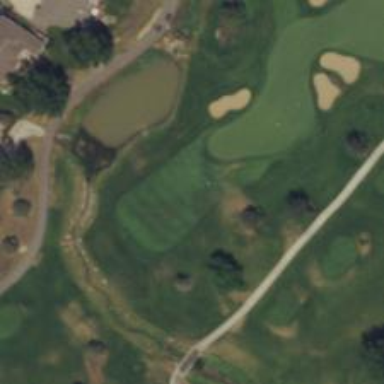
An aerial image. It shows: Golf hole.